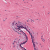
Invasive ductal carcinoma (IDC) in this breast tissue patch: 0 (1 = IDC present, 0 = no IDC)